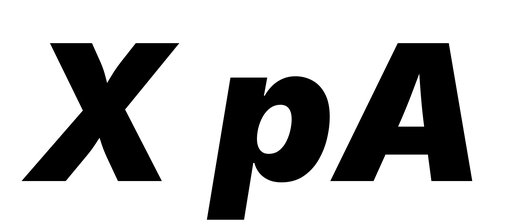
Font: Inter-Italic_Black_Italic